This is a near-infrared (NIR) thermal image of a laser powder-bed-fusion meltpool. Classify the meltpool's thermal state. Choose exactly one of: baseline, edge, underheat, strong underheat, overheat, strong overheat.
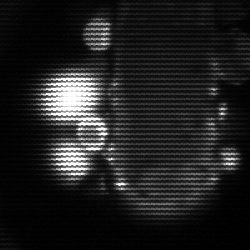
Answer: strong underheat